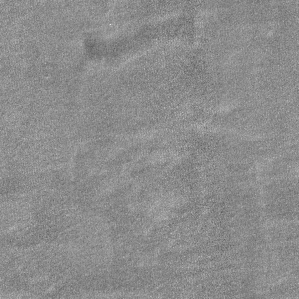
Label: frost